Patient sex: F
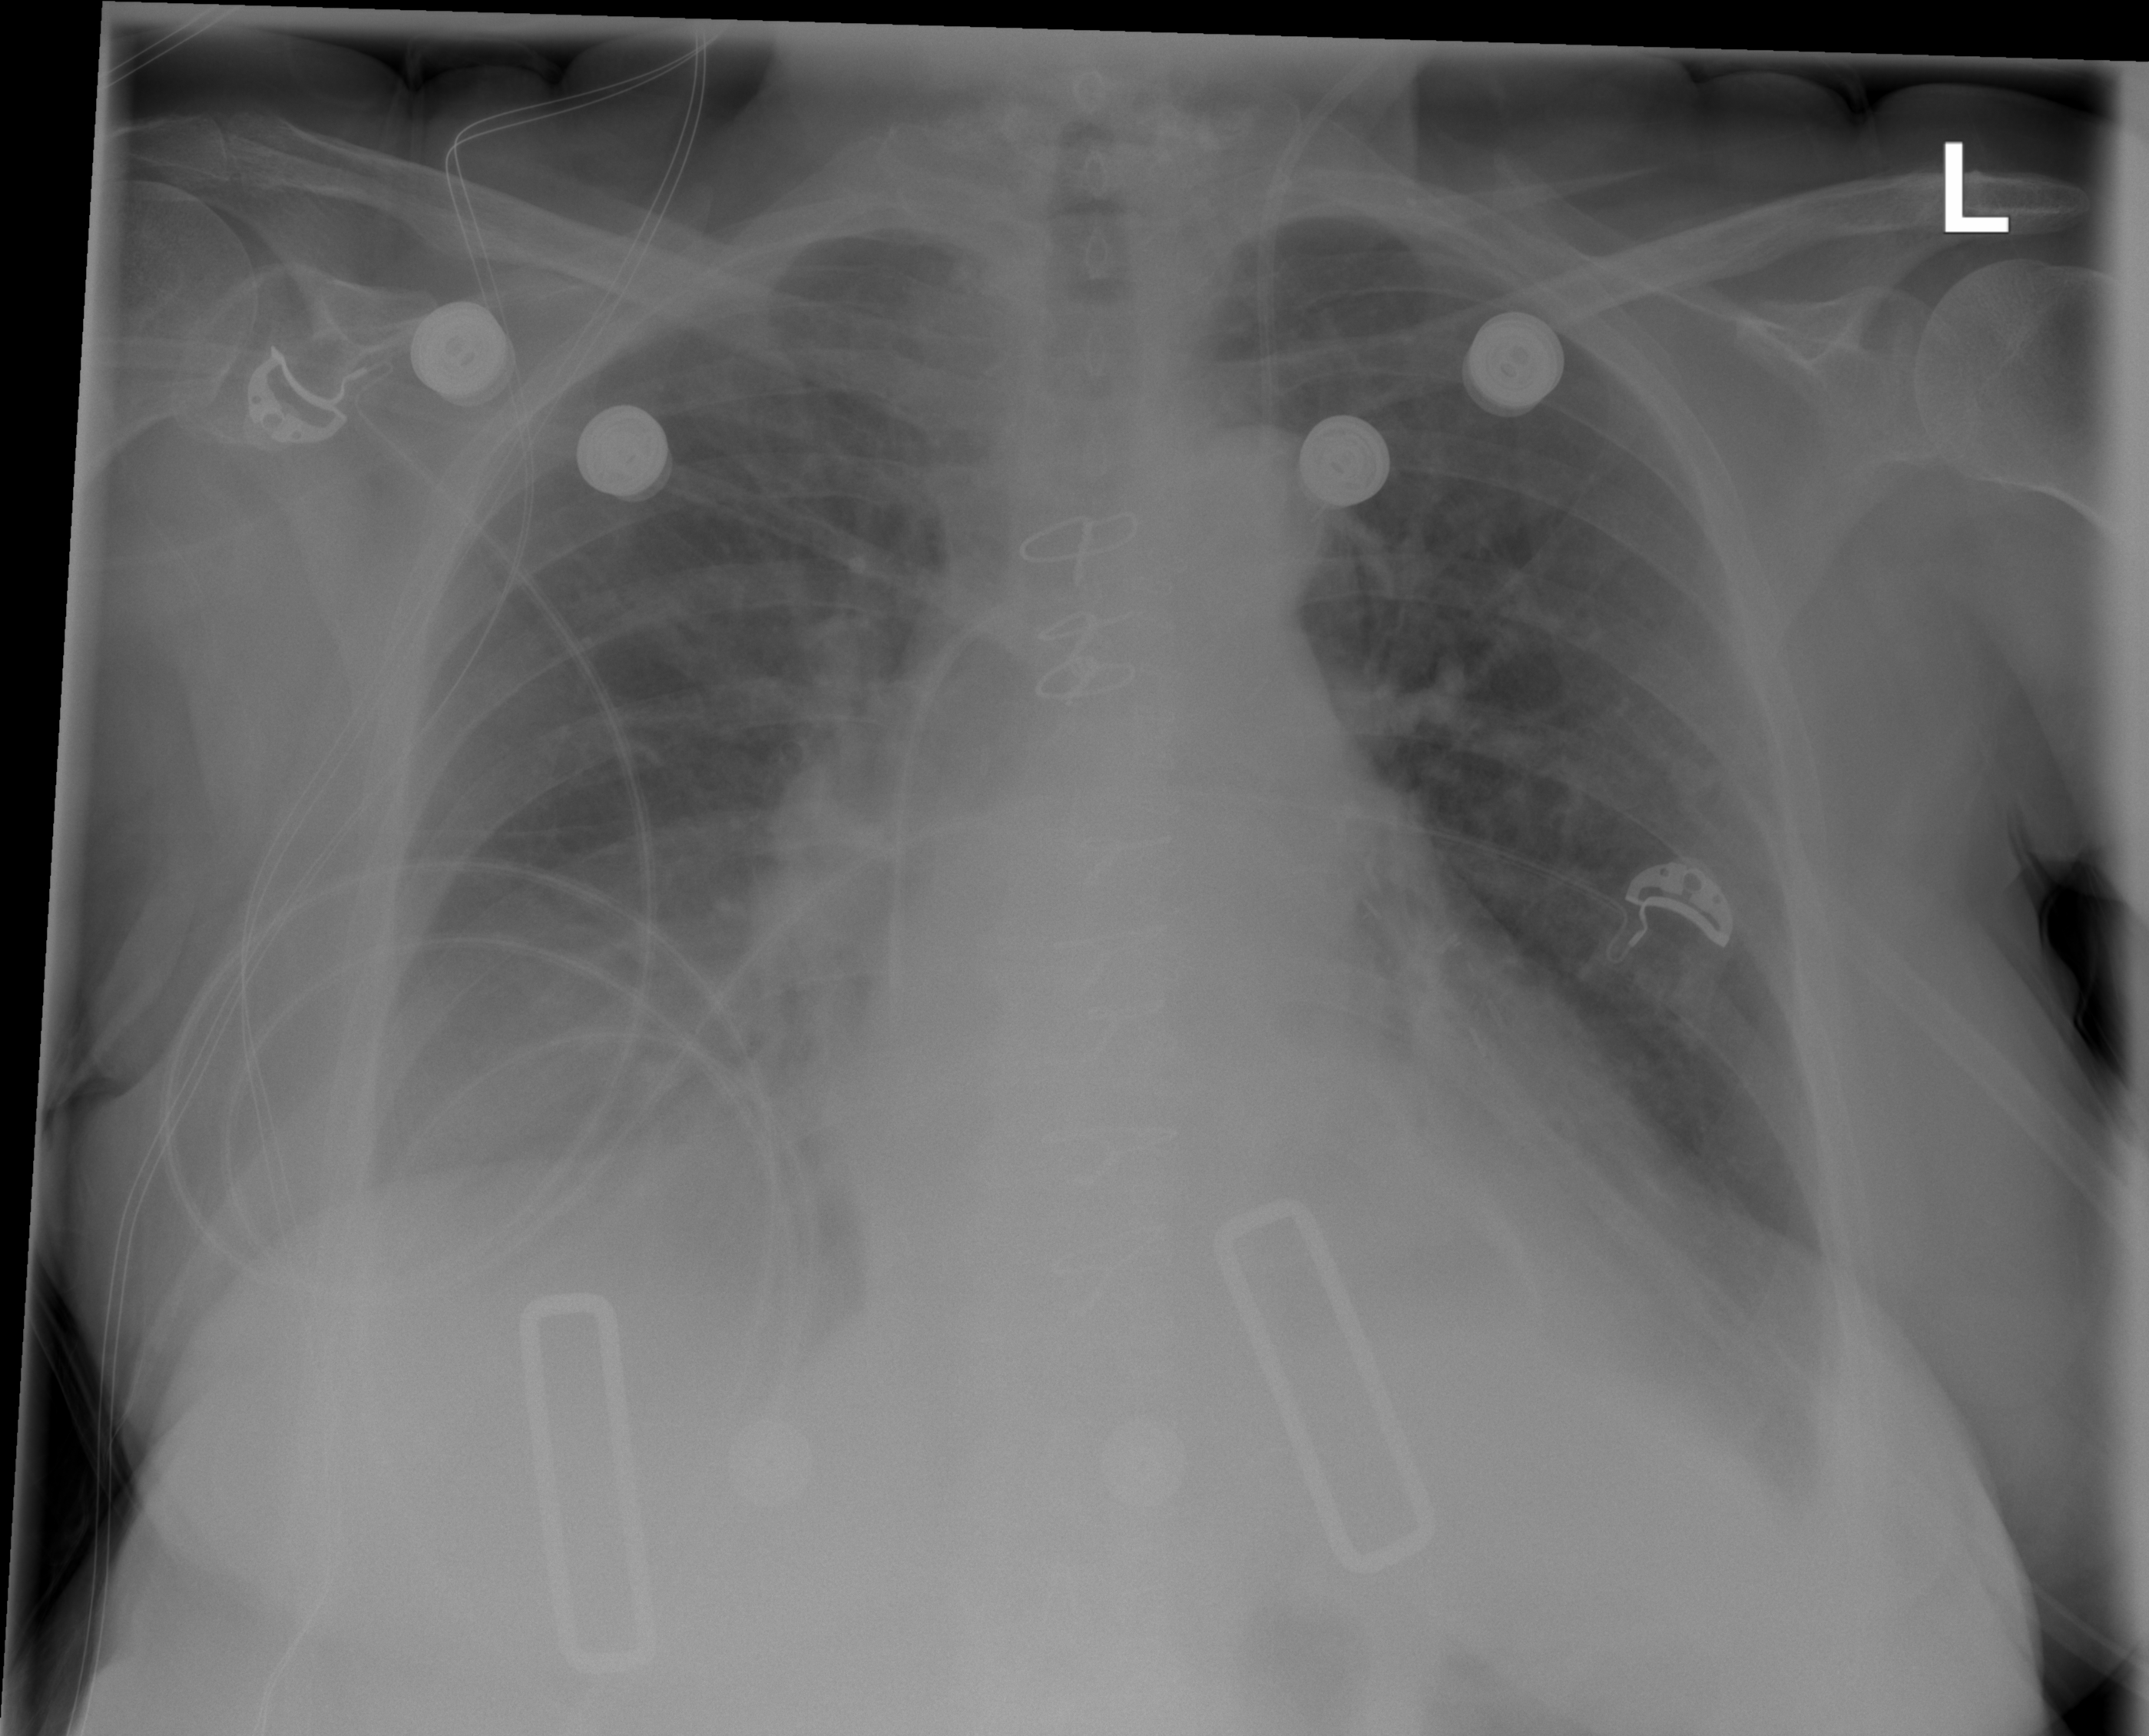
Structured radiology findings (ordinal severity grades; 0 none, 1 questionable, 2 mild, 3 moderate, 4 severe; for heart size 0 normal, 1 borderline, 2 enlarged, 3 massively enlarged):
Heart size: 2
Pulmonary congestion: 1
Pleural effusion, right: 2
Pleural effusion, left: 2
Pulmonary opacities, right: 0
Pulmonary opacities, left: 0
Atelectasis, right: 0
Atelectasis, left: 2